Field crop: maize
Growth stage: 2
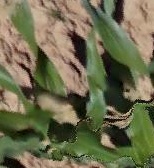
Species: maize